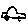
Label: car